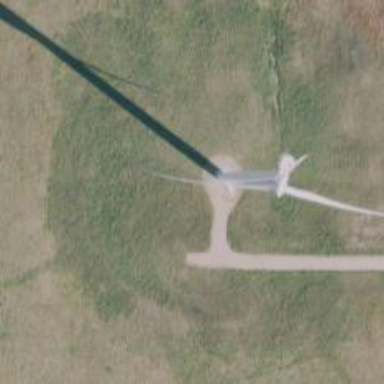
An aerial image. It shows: Wind generator powered by wind. The generator type is horizontal axis and it uses wind turbines.